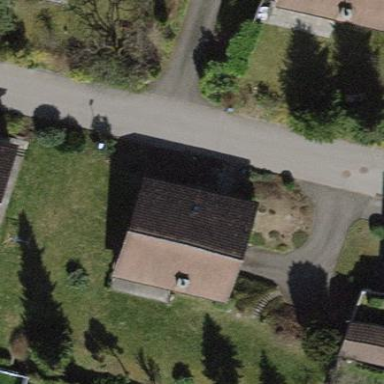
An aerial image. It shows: Building with tiled roof.